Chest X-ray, PA view. Patient: 76 years old, sex F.
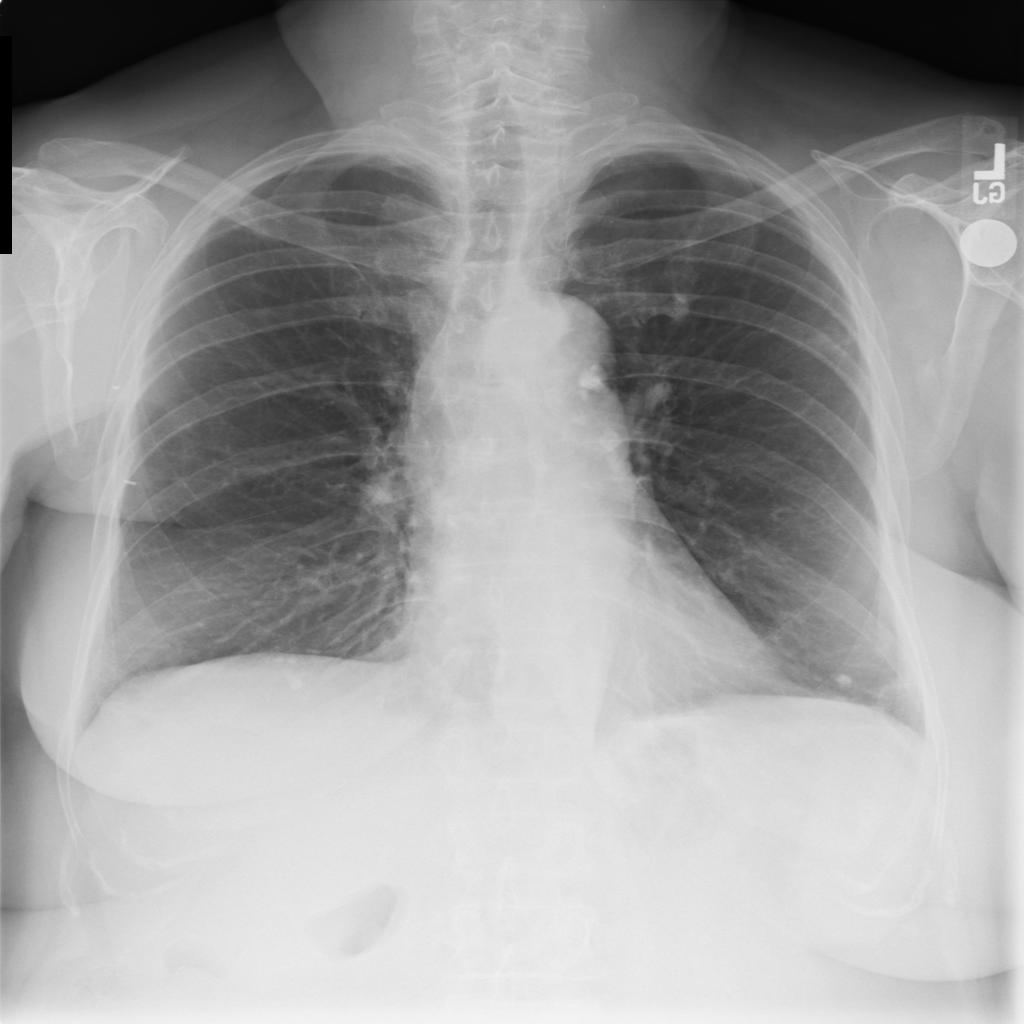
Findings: No Finding